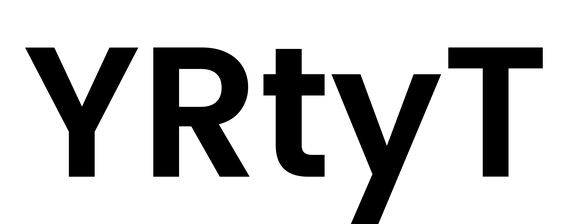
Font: Poppins-SemiBold